Interaction volume radius: 5 \u00c5
Interaction volume height: 25 \u00c5
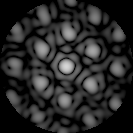
Disorder parameter: 0.3535